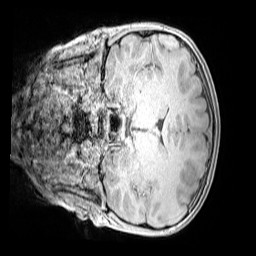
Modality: MP2RAGE
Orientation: coronal
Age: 12
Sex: male
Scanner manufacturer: siemens
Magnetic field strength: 3 T
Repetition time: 4 s
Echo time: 0.00299 s